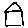
Label: house